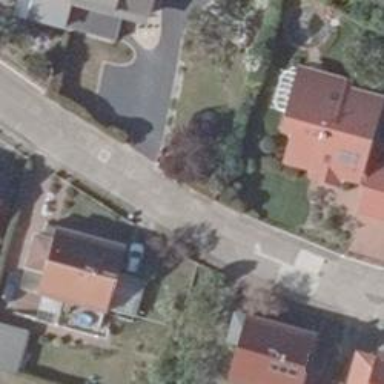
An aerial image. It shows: Residential road with concrete plates as its surface. Both sides of the road have sidewalks.